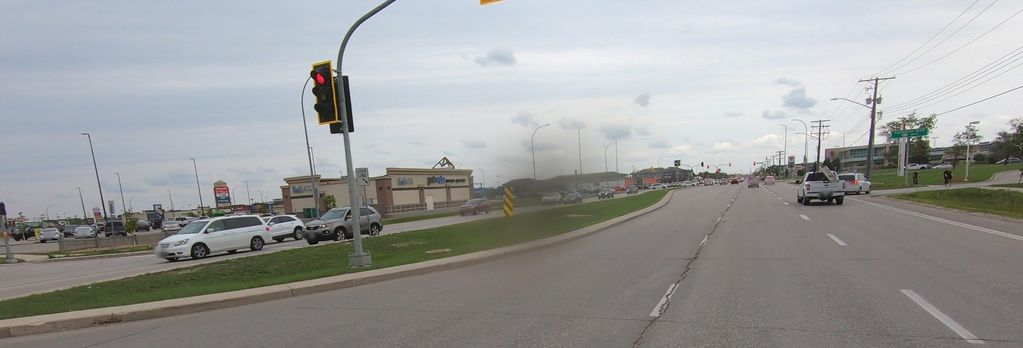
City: winnipeg